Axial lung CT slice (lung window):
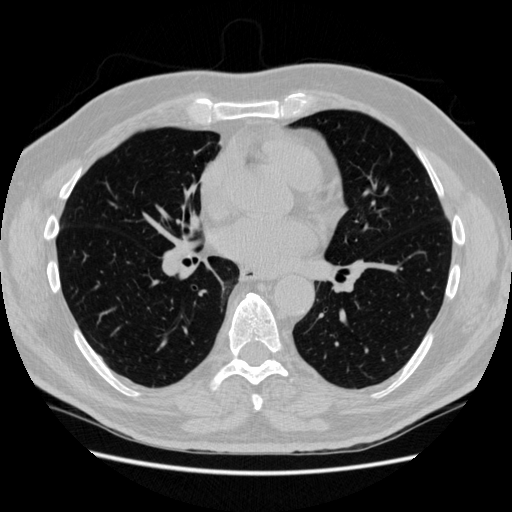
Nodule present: no